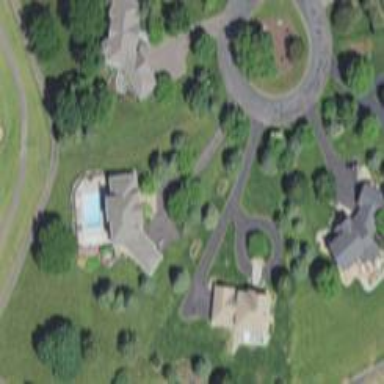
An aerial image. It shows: Driveway leading to service road.